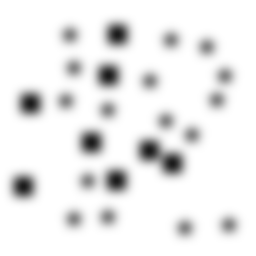
Squares: 8
Triangles: 0
Stars: 16
Total shapes: 24